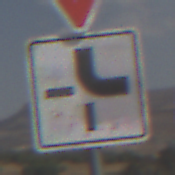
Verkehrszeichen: VerlaufVorfahrtsstrasse4
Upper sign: VorfahrtGewaehren
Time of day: Midday
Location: Outdoor (Nature)
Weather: PartlyCloudy
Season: NotSpecified
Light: Natural